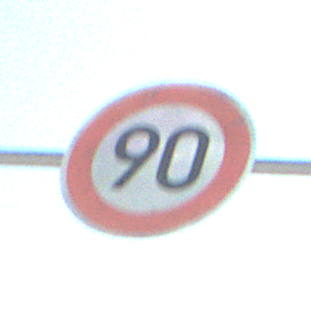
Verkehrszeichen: Geschwindigkeit90
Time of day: MorningAfternoon
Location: Outdoor (Special)
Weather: Clear
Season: NotSpecified
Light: Natural